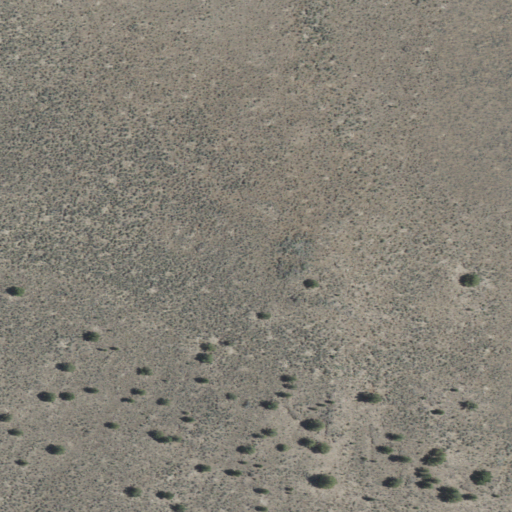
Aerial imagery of mountain in Oregon named Moonlight Butte containing only shrub